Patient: sex M, age 54
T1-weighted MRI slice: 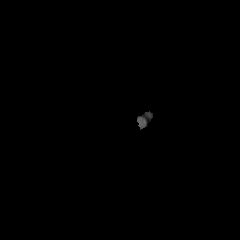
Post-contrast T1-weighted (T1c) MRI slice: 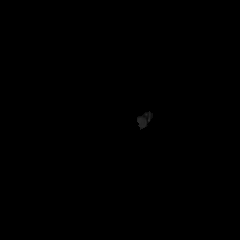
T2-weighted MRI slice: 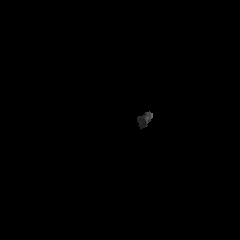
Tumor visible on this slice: no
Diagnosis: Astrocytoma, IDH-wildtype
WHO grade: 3